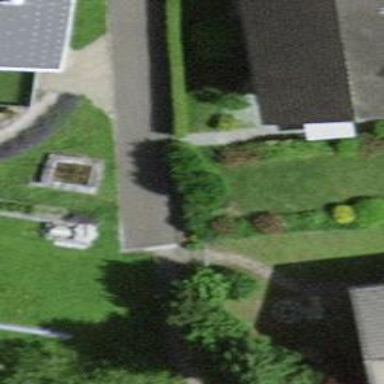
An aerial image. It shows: Hedge acting as barrier.